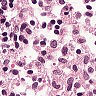
Metastatic tissue present: no